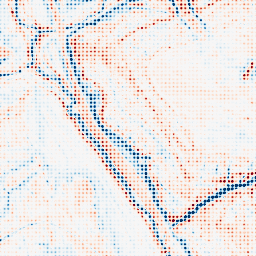
Category: edge_preserving
Decomposition family: guided
Decomposition parameters: radius: 4
eps: 0.01
Upsampling method: sinc_hamming
Upsampling parameters: scale: 8
kernel_size: 4
Upsampling scale: 8